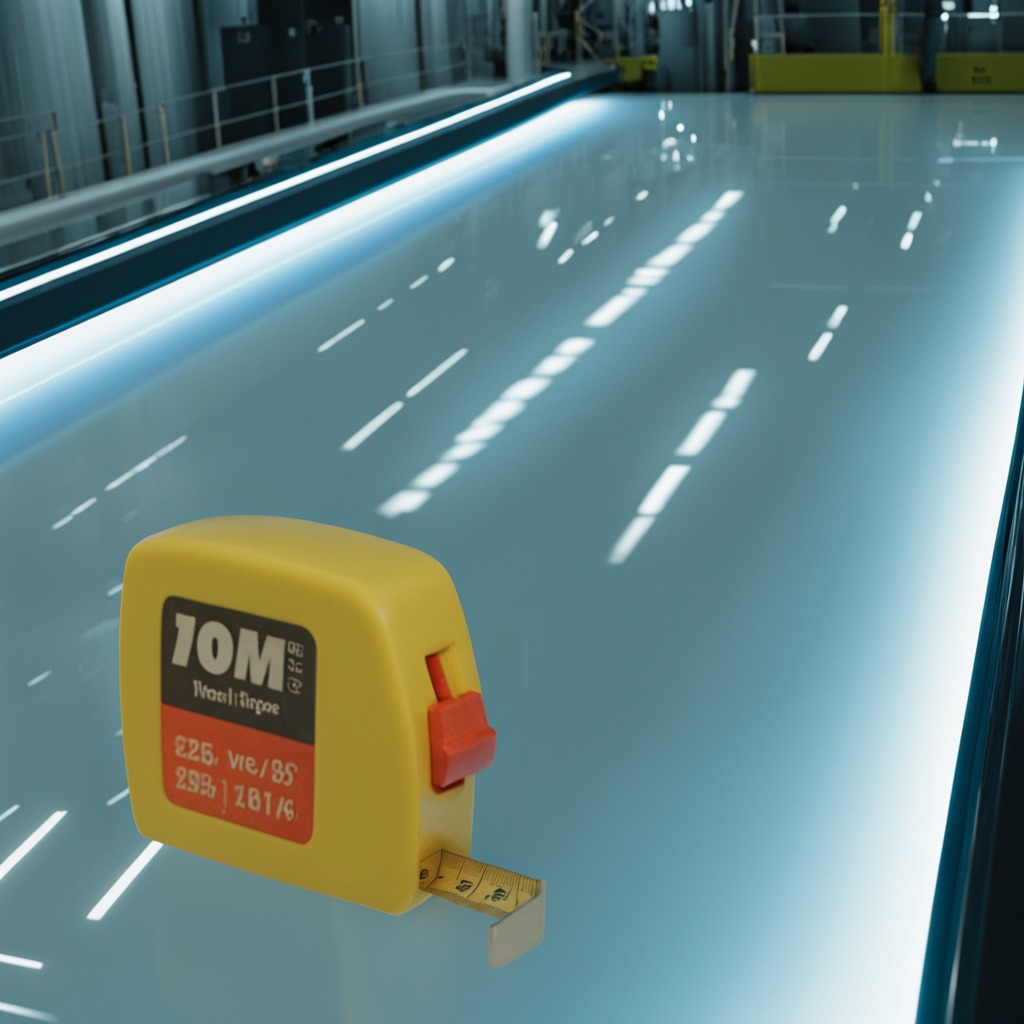
A measuring tape is lying on a high-gloss table in a ship maintenance bay industrial lighting.